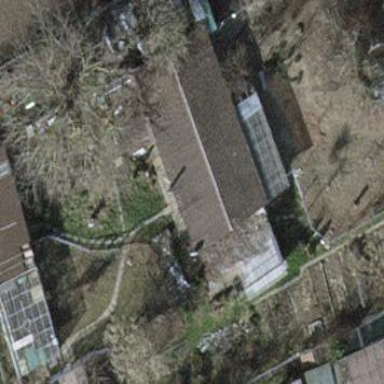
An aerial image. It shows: Shed.